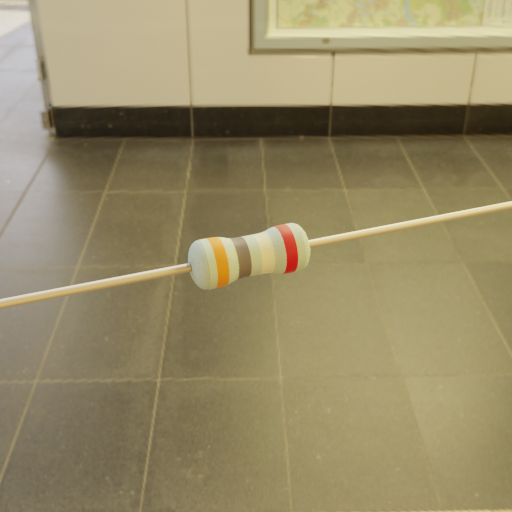
Resistor colour bands (in order): orange, gray, white, red